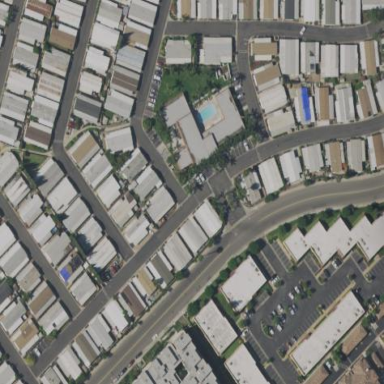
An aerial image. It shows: Residential area known as trailer park.